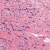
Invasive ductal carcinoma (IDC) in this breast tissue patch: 1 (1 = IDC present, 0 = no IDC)